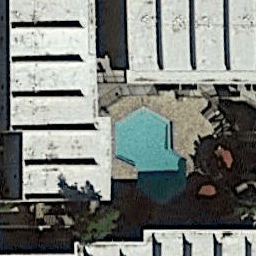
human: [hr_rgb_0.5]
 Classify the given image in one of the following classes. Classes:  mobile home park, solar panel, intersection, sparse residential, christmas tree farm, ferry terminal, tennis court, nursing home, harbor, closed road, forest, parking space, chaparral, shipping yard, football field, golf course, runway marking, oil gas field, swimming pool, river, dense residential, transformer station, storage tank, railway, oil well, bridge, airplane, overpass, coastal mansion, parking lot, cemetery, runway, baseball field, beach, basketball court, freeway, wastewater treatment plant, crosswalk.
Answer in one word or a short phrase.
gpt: swimming pool